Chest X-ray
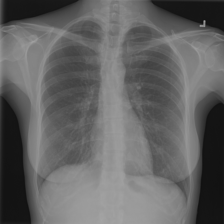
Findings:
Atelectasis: negative
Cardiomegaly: negative
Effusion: negative
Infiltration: negative
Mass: negative
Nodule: negative
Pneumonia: negative
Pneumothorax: negative
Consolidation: negative
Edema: negative
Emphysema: negative
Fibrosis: negative
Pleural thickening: negative
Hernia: negative